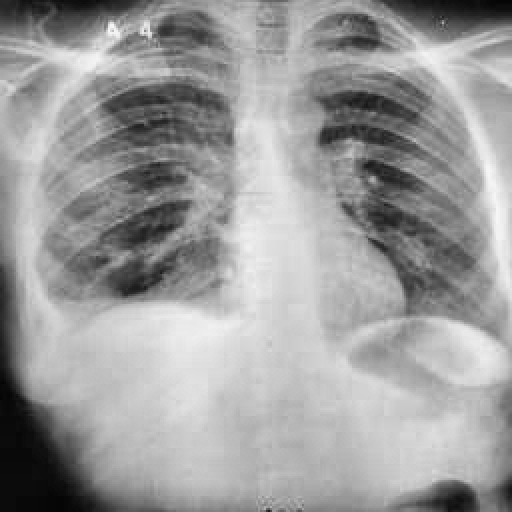
Finding: TUBERCULOSIS